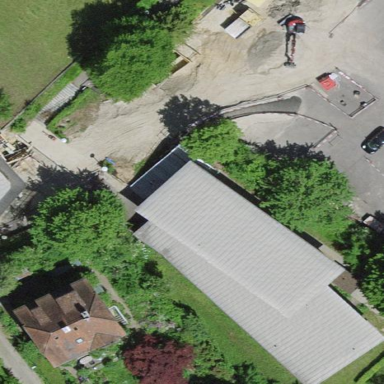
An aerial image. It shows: School building.